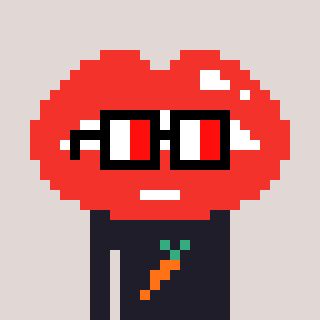
a pixel art character with square glasses with black frames and red eyes, a lips-shaped head and a grayscale-colored body on a warm background